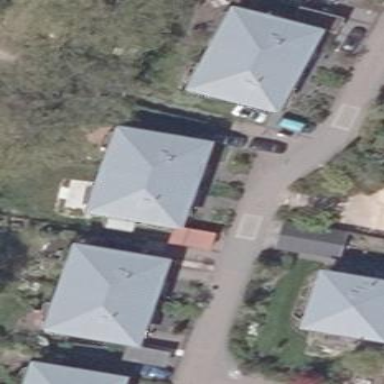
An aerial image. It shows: House with hipped roof.